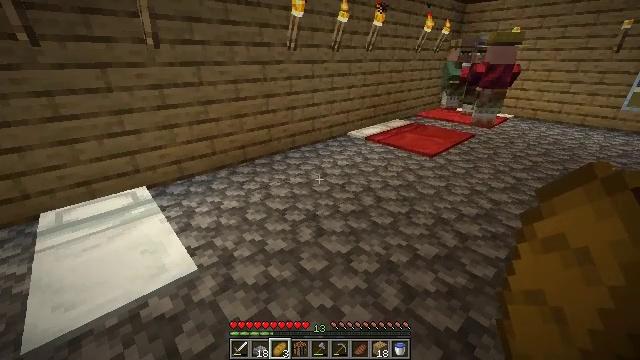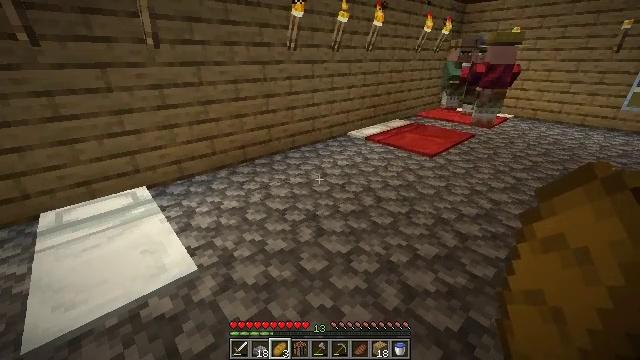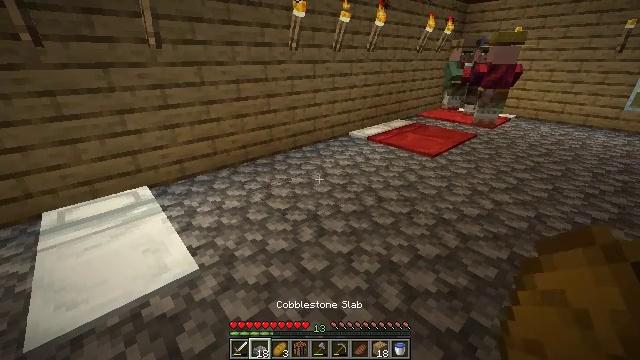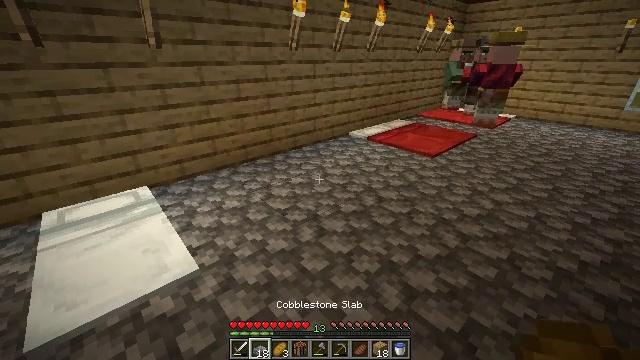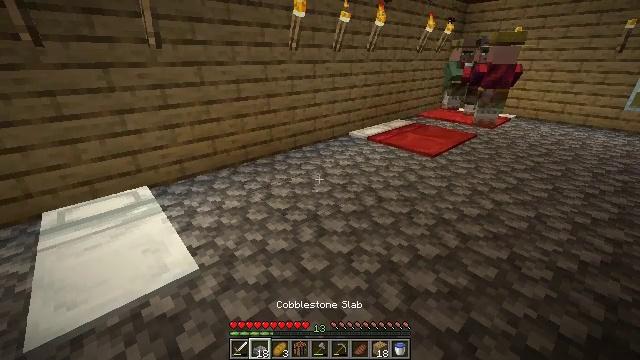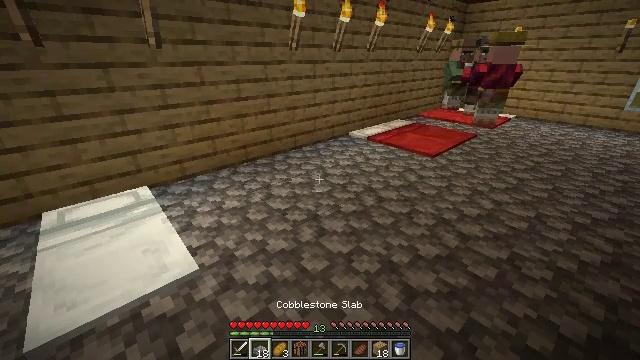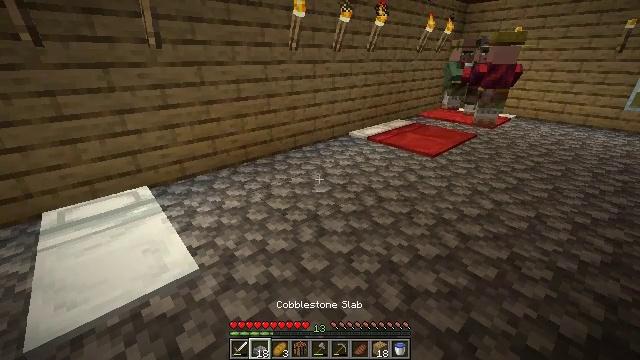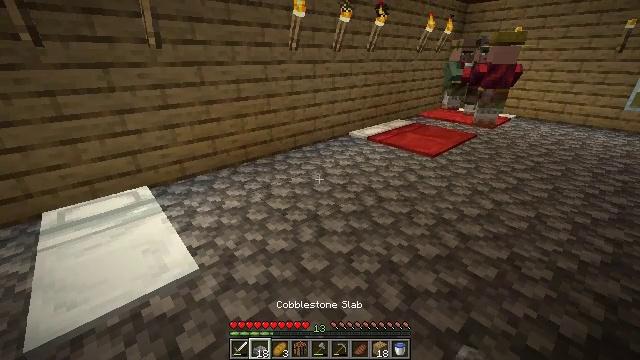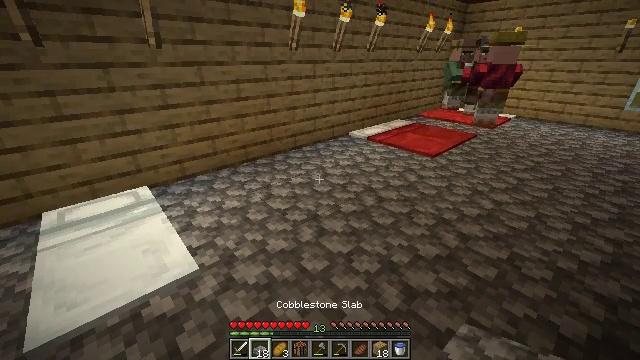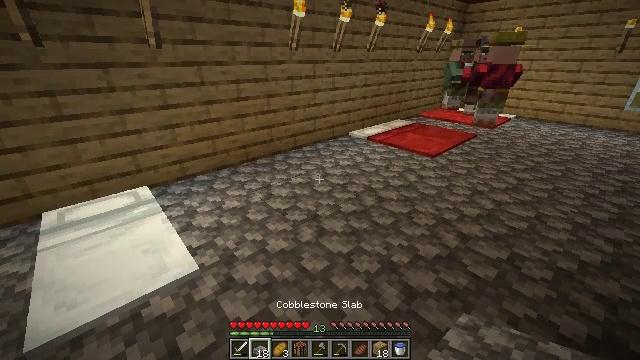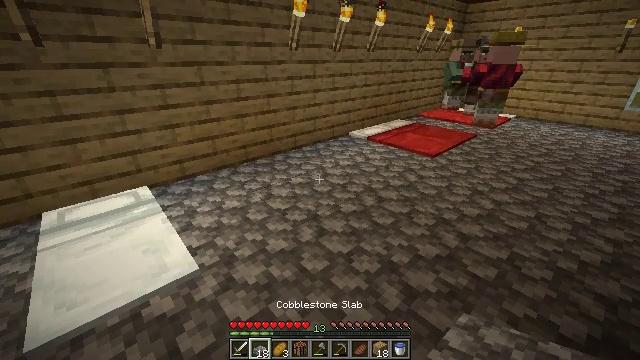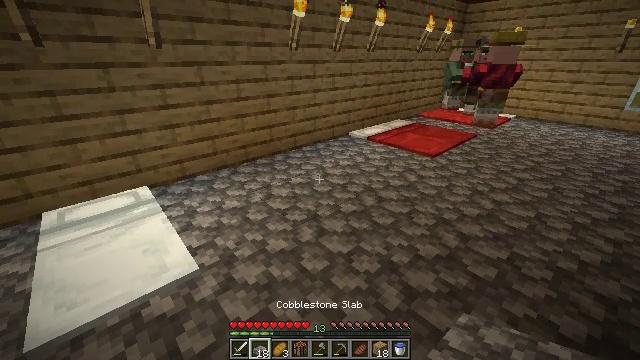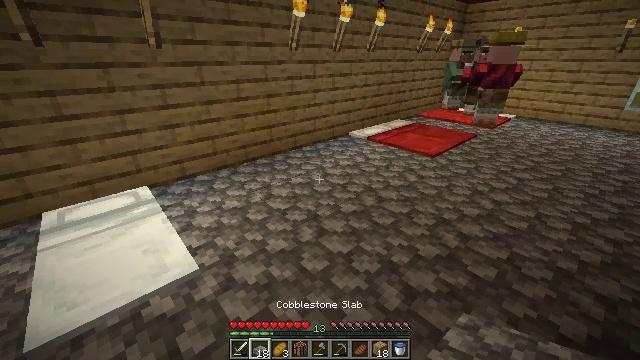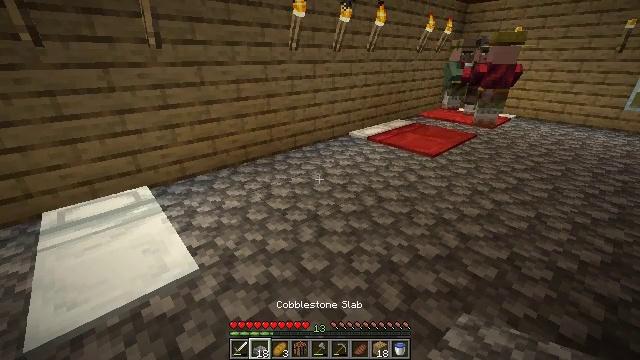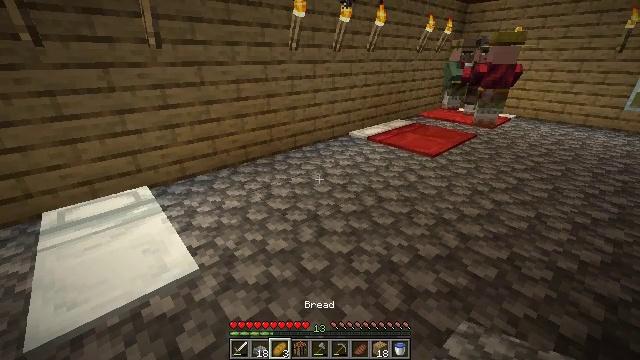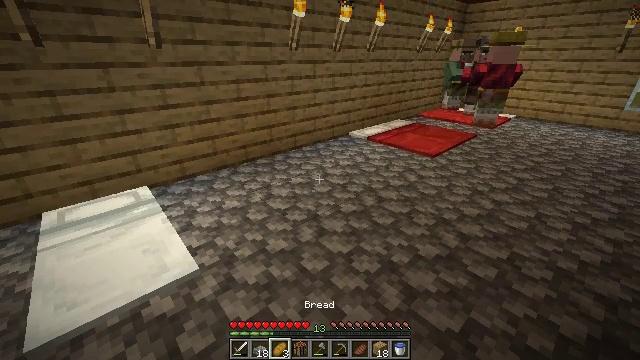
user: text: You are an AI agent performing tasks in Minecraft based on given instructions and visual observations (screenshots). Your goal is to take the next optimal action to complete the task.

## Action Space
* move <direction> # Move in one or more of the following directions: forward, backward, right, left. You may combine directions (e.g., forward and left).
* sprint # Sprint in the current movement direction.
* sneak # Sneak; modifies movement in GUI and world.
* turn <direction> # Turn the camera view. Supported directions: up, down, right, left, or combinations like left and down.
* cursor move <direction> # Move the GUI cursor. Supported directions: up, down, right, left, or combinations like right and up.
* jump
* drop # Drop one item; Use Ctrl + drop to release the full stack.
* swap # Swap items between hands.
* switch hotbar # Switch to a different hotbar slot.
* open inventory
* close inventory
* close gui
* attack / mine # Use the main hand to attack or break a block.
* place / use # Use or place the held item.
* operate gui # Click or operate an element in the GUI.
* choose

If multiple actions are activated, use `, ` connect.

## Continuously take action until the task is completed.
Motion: motion action
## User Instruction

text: Break the cobblestone slab to recycle it.
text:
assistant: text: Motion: no_op
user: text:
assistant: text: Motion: no_op
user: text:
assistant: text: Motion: no_op
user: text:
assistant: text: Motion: no_op
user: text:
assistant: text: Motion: no_op
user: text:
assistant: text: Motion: no_op
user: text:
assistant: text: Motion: no_op
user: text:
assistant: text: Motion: no_op
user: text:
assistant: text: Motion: no_op
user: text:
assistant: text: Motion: no_op
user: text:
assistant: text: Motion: no_op
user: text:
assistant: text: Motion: no_op
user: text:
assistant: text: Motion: no_op
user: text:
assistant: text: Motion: no_op
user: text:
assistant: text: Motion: no_op
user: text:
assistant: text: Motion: no_op
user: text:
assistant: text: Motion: no_op
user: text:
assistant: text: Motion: no_op
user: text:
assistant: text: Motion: no_op
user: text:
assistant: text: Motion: no_op
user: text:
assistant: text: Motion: no_op
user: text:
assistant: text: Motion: no_op
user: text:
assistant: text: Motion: no_op
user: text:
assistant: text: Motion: no_op
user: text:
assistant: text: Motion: no_op
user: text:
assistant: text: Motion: no_op
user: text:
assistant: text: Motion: no_op
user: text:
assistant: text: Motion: no_op
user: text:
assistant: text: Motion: no_op
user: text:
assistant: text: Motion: no_op